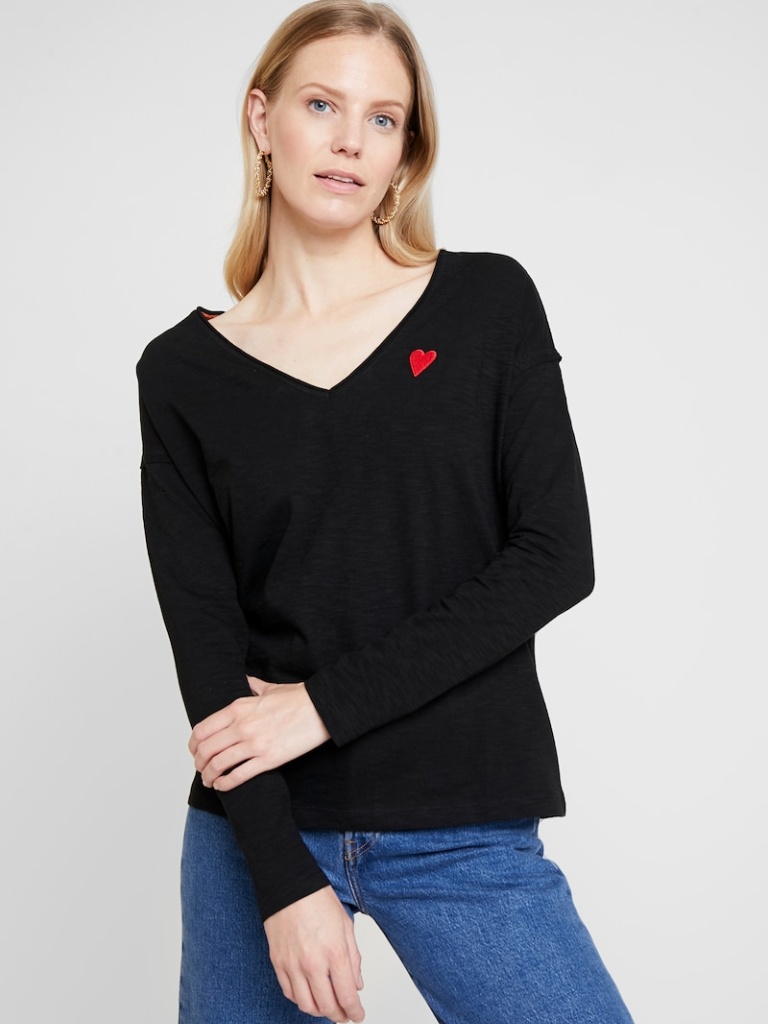
knit tight a long-sleeved with the sleeves down hip length Untucked v-neck sweater